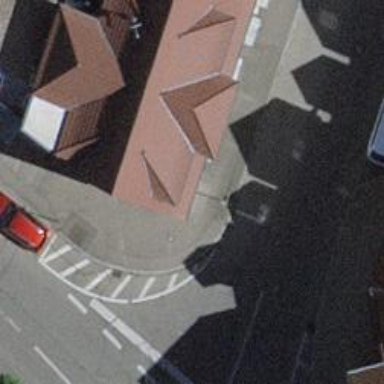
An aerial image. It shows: Restaurant.